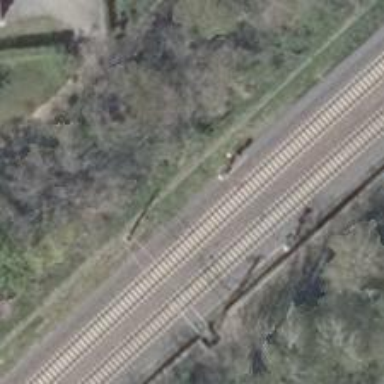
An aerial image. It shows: Railway signal.